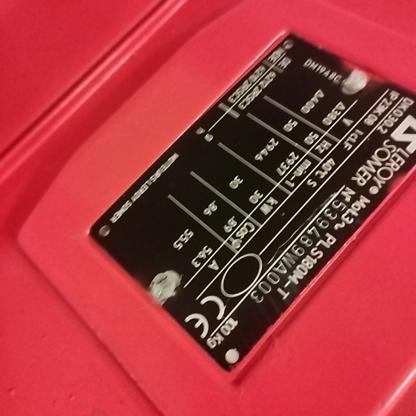
Klasa: tabliczka-znamionowa